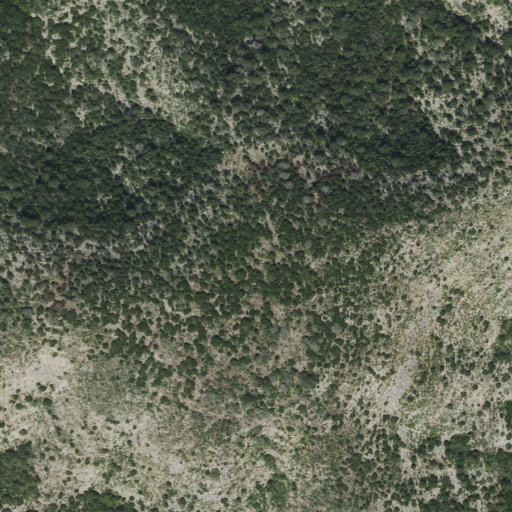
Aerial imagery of mountain in Texas named Black Mountain containing shrub and evergreen forest